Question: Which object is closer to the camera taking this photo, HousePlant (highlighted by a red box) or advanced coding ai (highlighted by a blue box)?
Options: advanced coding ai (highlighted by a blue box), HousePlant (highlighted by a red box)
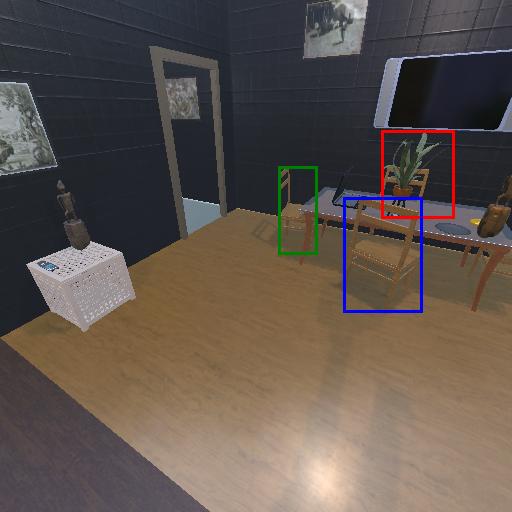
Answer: advanced coding ai (highlighted by a blue box)